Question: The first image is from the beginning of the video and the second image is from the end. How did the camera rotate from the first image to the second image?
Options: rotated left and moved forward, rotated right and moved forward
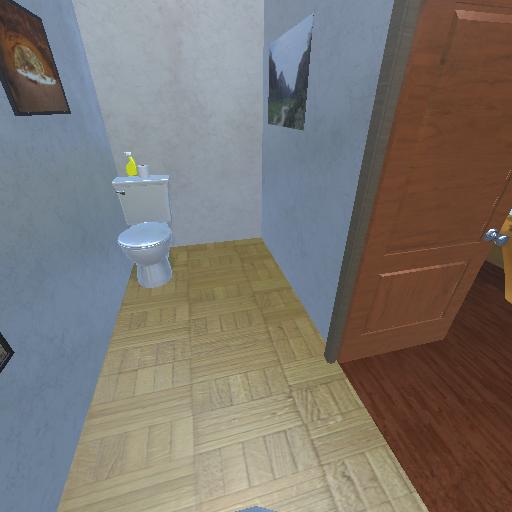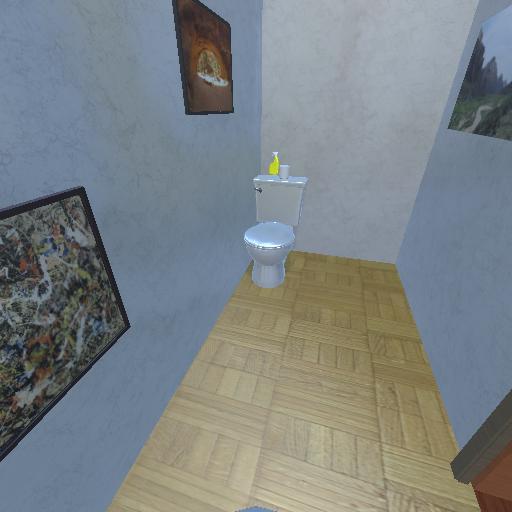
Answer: rotated left and moved forward